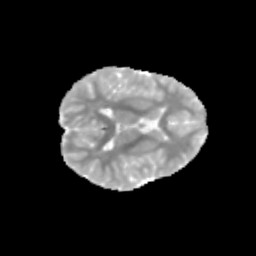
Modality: MD
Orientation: axial
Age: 11
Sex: female
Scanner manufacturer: siemens
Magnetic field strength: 3 T
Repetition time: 3.8 s
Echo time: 0.07 s